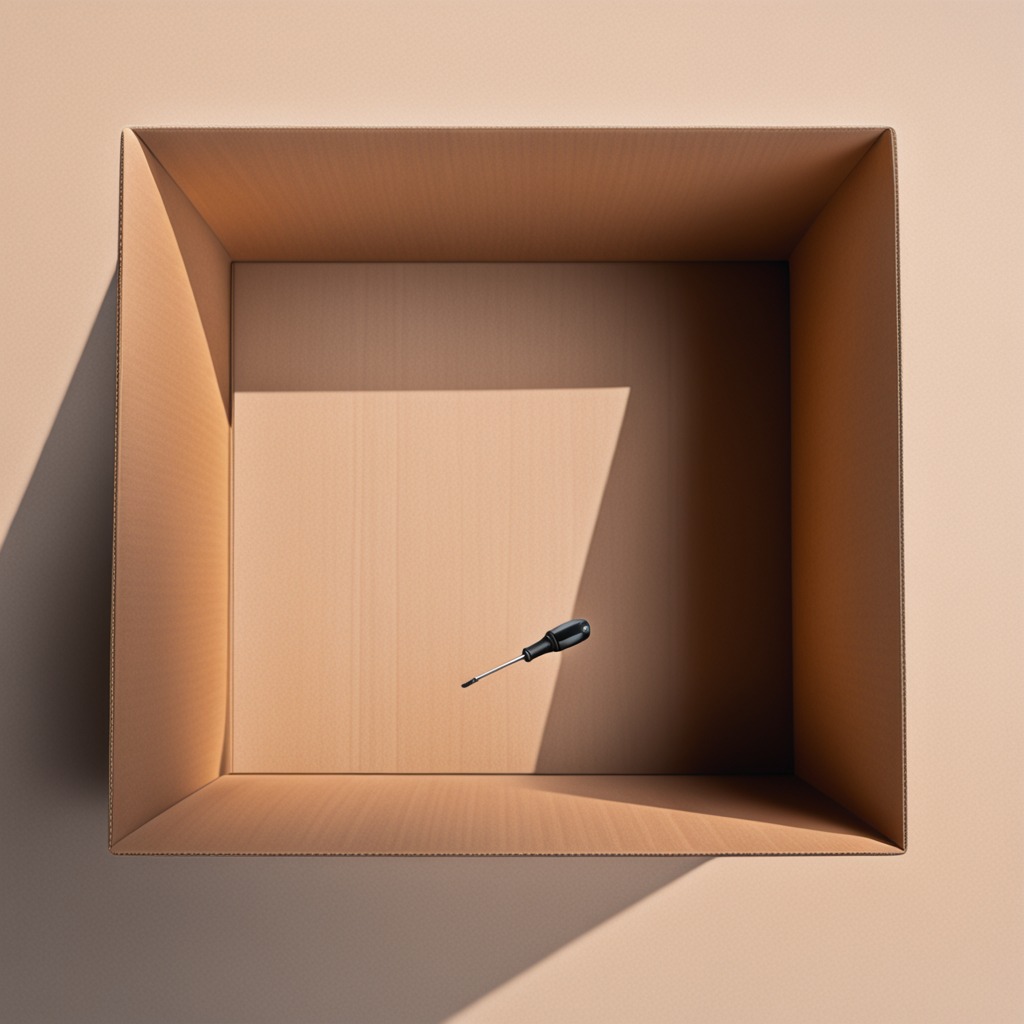
A screwdriver lies on the cardboard box surface in an outdoor workshop during daytime bright natural light soft shadows slightly creased but